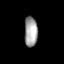
Tissue: lung
Cell type: Endothelial cells
Senescence score: 0.6084
Nuclear area (px): 387
Mean DAPI intensity: 162.713